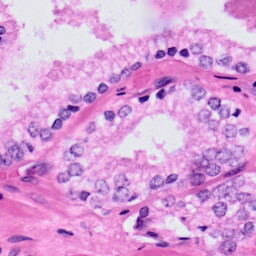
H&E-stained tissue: Prostate